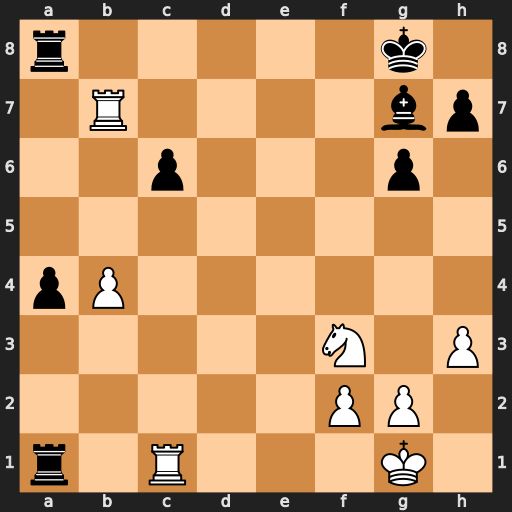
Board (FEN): r5k1/1R4bp/2p3p1/8/pP6/5N1P/5PP1/r1R3K1
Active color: w
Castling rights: -
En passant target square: -
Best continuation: Rxg7+ Kxg7 Rxa1